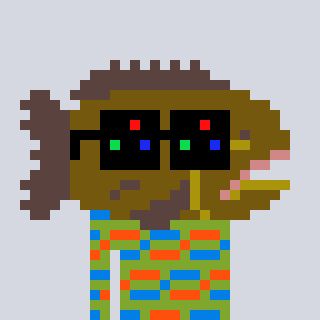
a pixel art character with square black sunglasses, a grouper-shaped head and a slimegreen-colored body on a cool background